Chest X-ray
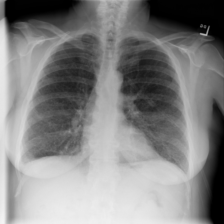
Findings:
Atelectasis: negative
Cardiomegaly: negative
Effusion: negative
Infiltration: negative
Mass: negative
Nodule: negative
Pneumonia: negative
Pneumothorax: negative
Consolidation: negative
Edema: negative
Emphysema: negative
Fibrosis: negative
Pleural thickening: negative
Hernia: negative